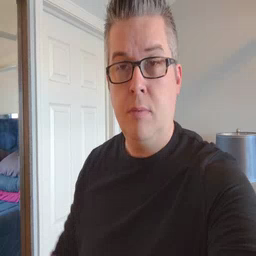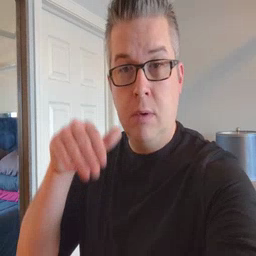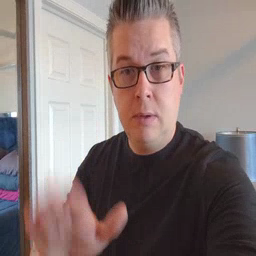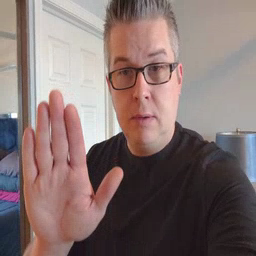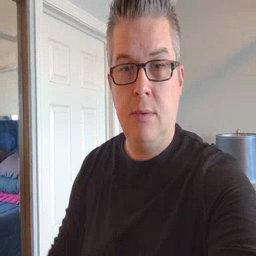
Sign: into